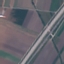
Label: Highway